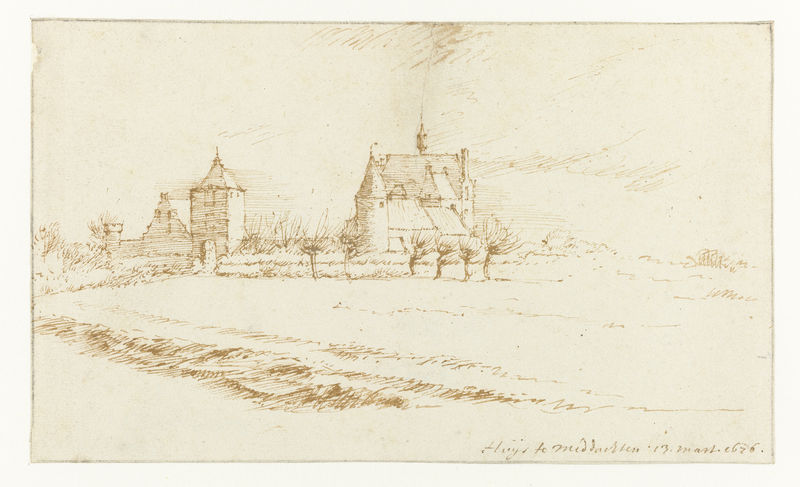
Titel: Huis te Middachten
Künstler: Constantijn (II) Huygens
Standort: Amsterdam
Institution: Rijksmuseum
Schlagwörter: wall, brown, sky, building, field, house, landscape, nature, tower, trees, winter, grass, castle, sketch, gate, manor, spire, estate, castlle